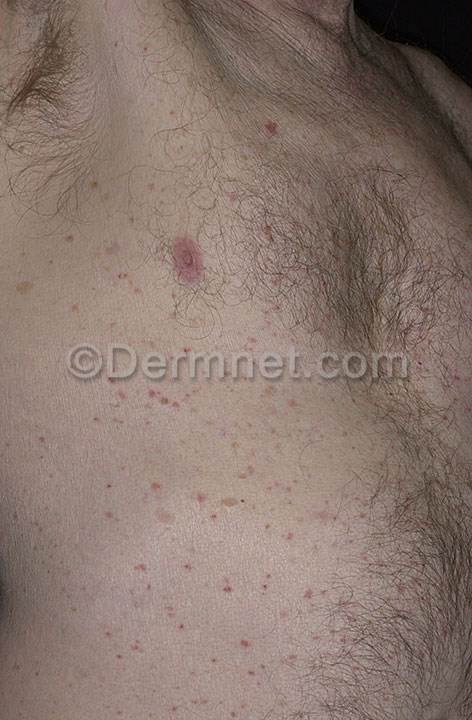
Disease: Bullous Disease Photos